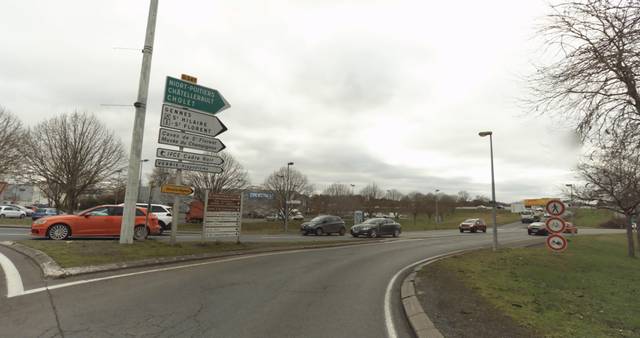
Region: France
Coordinates: 47.265, -0.09186